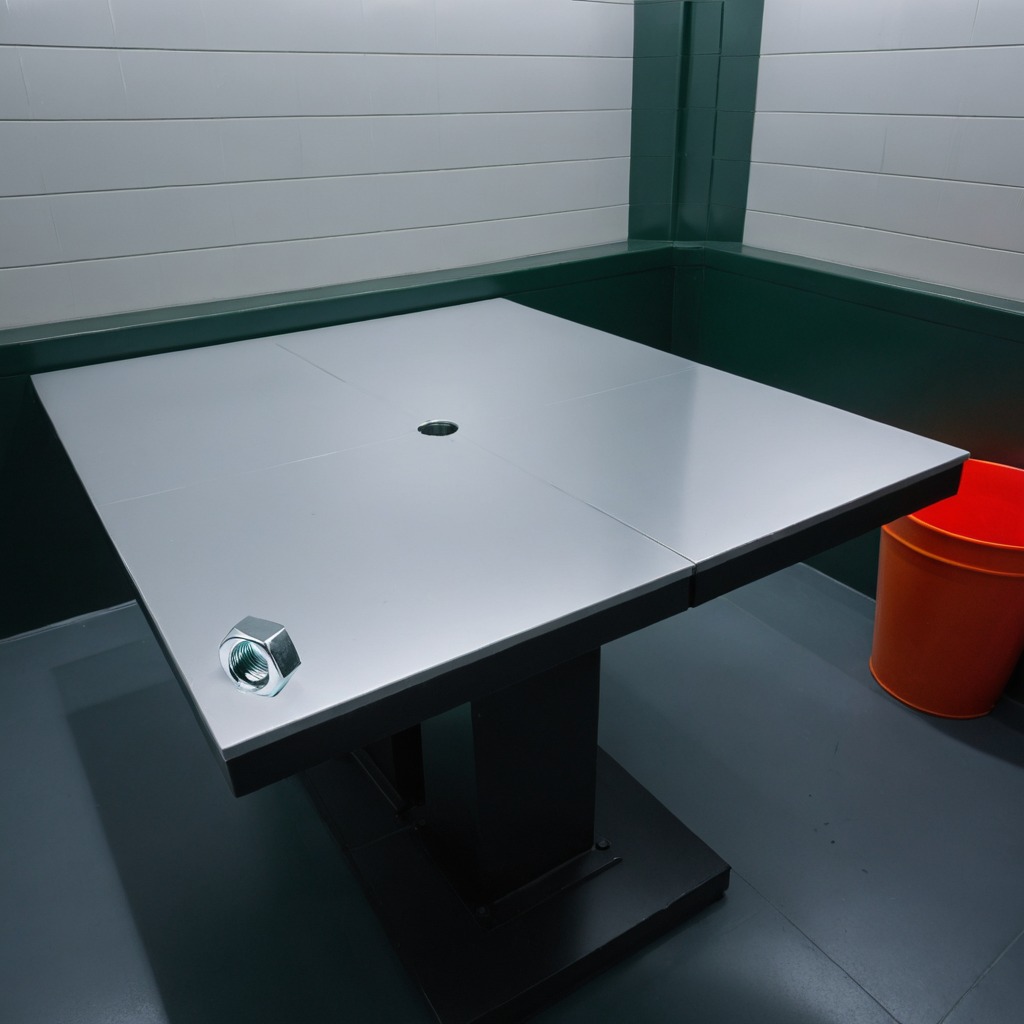
A metal nut is lying on the clean empty table in a railway signal maintenance room.